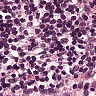
Metastatic tissue present: no